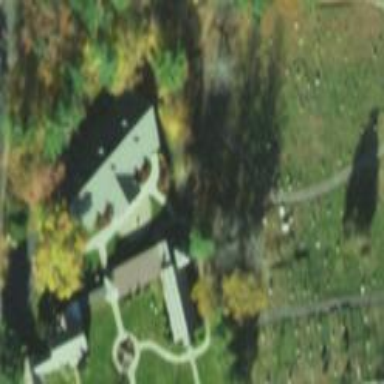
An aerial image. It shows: Cemetery.